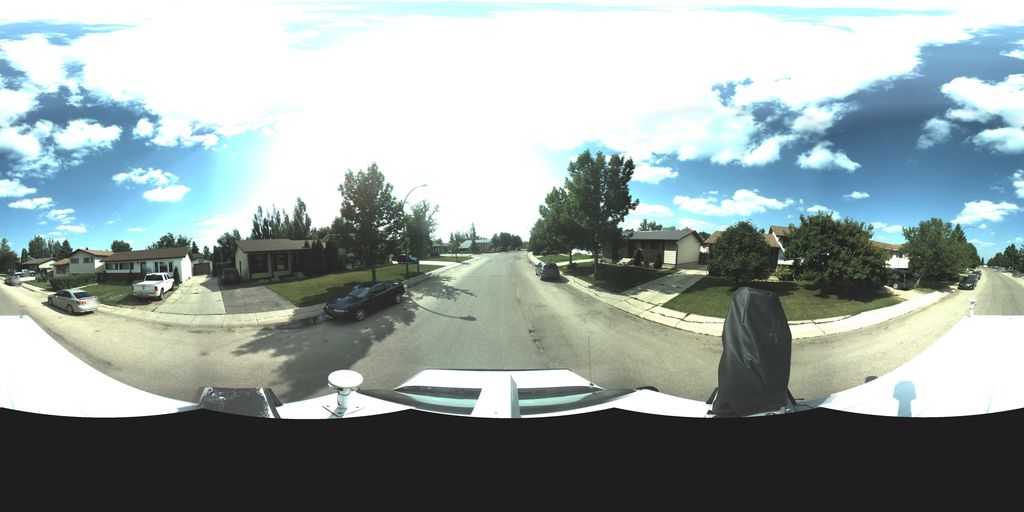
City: saskatoon